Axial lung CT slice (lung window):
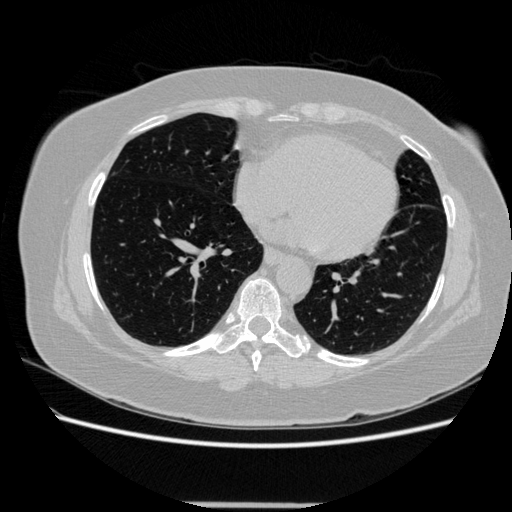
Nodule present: no